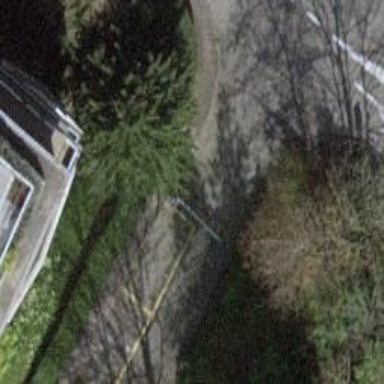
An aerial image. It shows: Lift gate barrier.